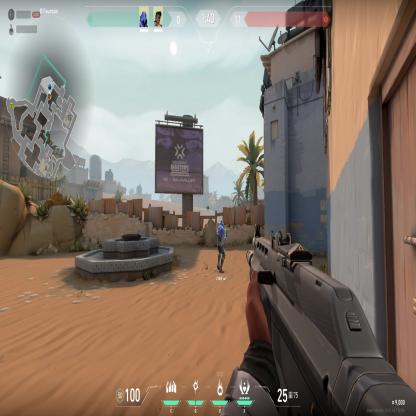
Label: teammate